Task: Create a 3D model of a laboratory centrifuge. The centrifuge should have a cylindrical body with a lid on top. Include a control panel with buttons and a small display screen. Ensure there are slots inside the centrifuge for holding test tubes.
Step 289:
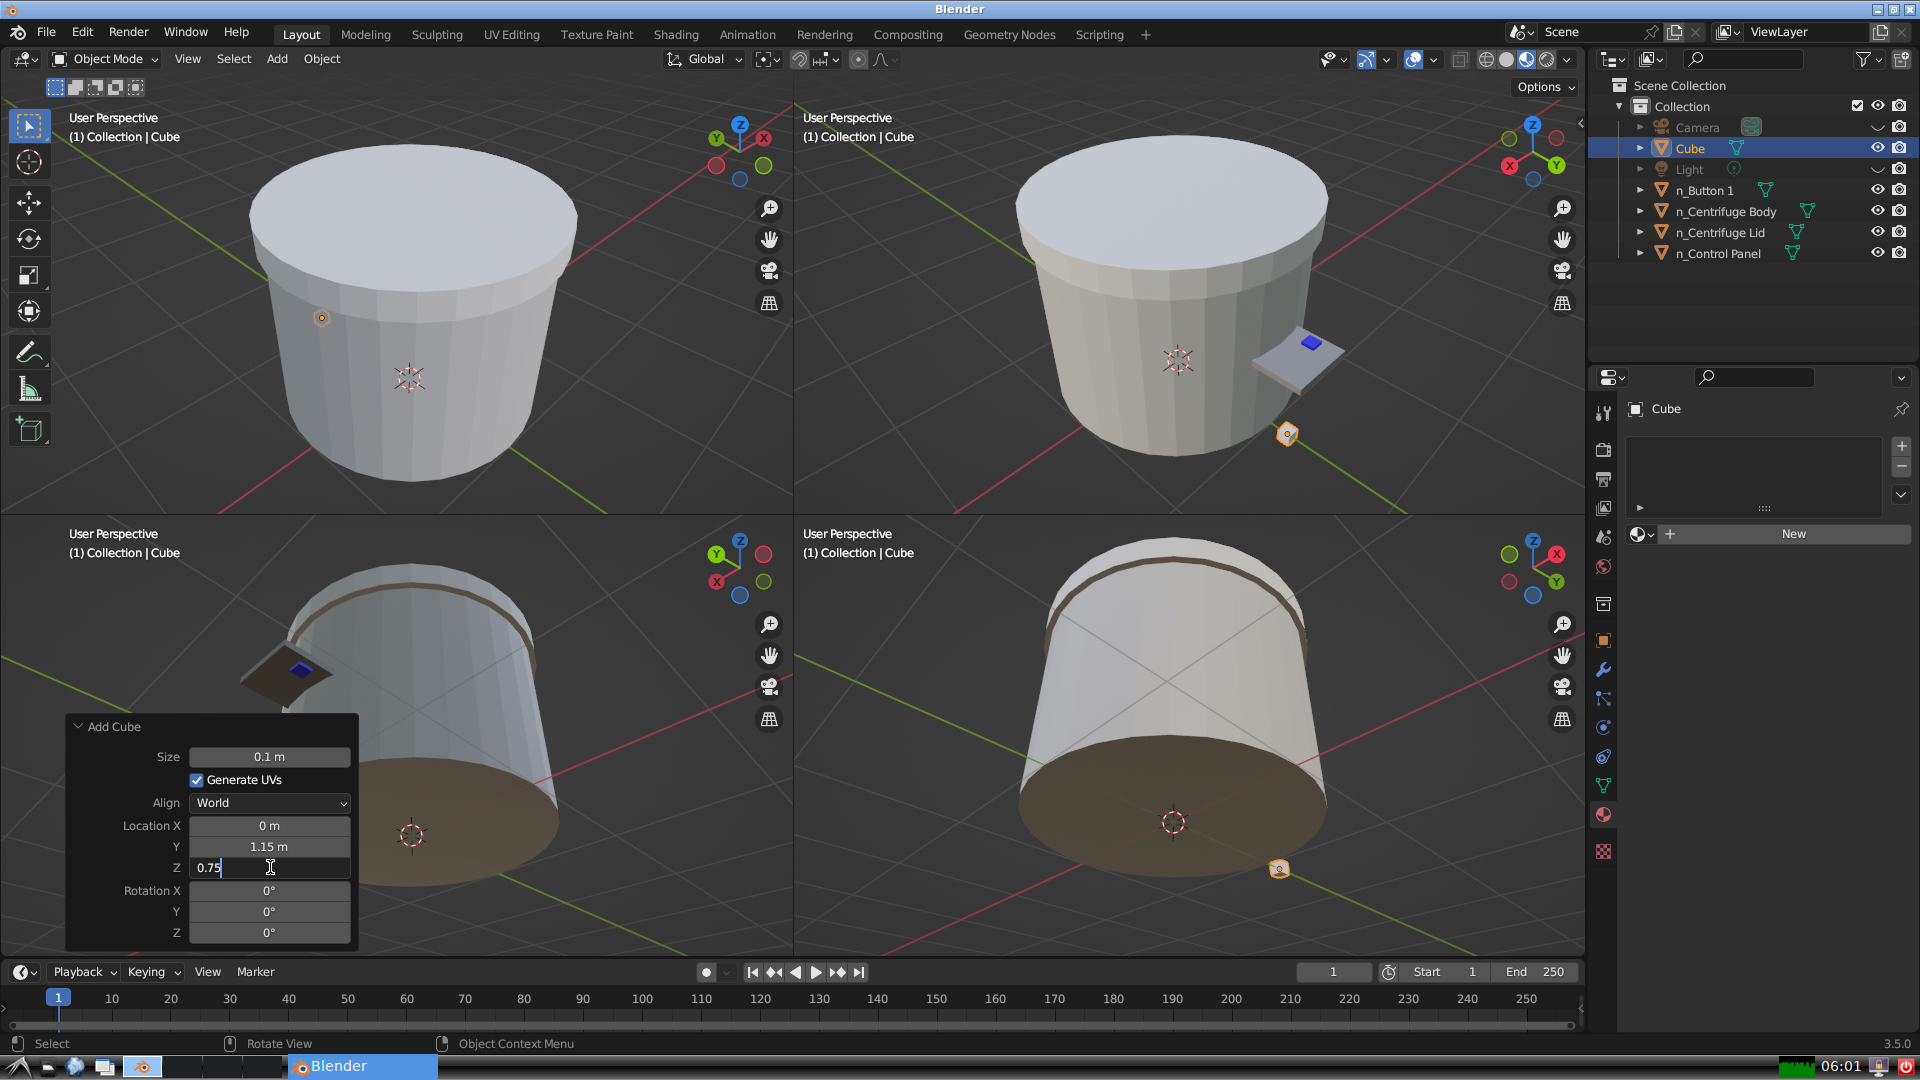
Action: {"key_press": ['Return']}